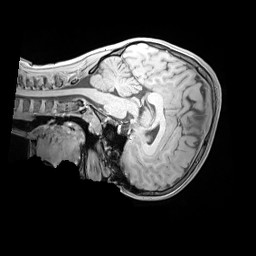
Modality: MP2RAGE
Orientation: sagittal
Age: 9
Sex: male
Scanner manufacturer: siemens
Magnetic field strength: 3 T
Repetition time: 4 s
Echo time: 0.00303 s